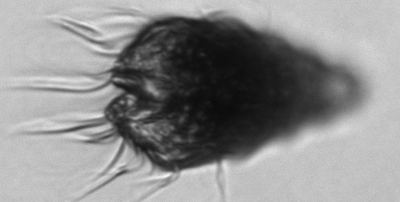
Label: Laboea_strobila